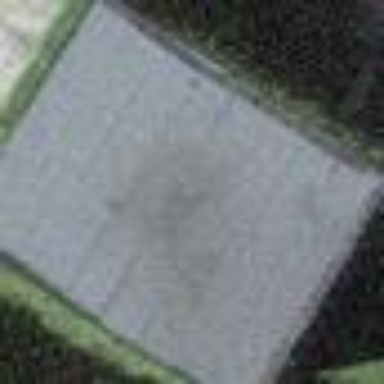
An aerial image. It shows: Garage building.